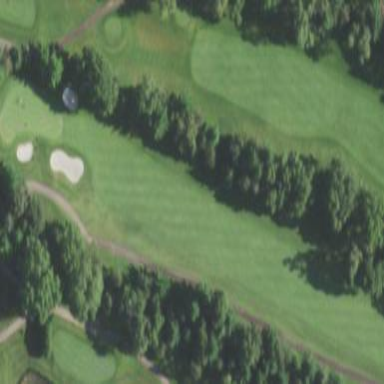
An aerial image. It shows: Golf fairway in the image.